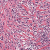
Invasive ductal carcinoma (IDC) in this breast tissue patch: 1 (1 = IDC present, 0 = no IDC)